Interaction volume radius: 5 \u00c5
Interaction volume height: 40 \u00c5
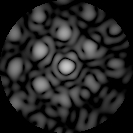
Disorder parameter: 0.4301